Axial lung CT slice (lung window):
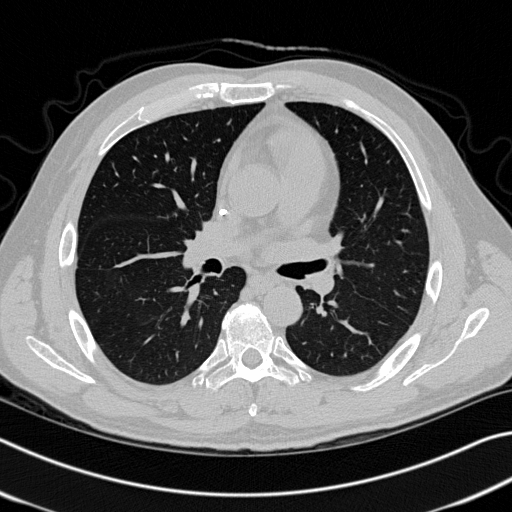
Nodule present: no